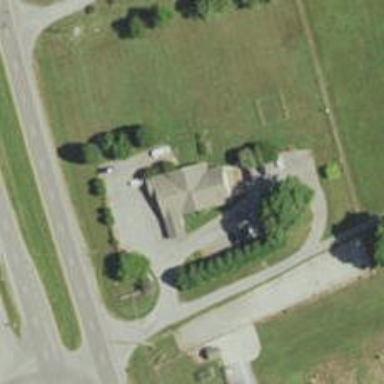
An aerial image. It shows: Veterinary facility.